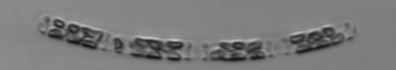
Label: Guinardia_striata